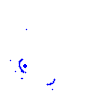
Particle: proton